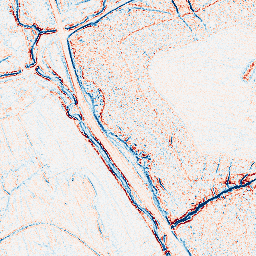
Category: edge_preserving
Decomposition family: bilateral
Decomposition parameters: d: 5
sigma_color: 100
sigma_space: 50
Upsampling method: quartic
Upsampling parameters: scale: 2
Upsampling scale: 2